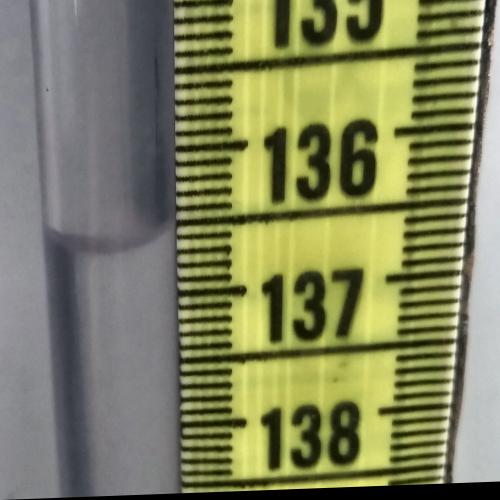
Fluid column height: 136.6 cm